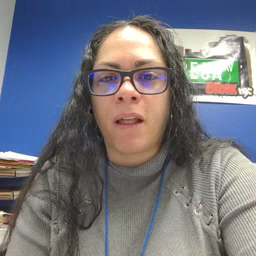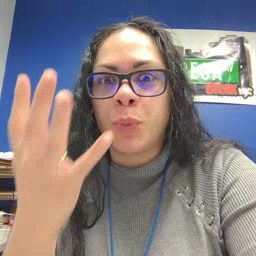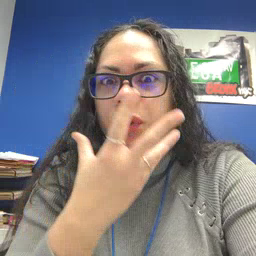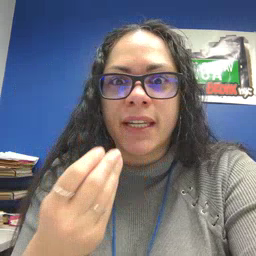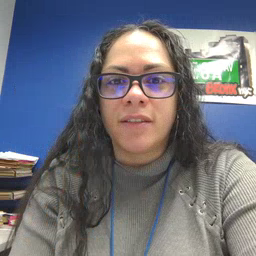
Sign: pretty